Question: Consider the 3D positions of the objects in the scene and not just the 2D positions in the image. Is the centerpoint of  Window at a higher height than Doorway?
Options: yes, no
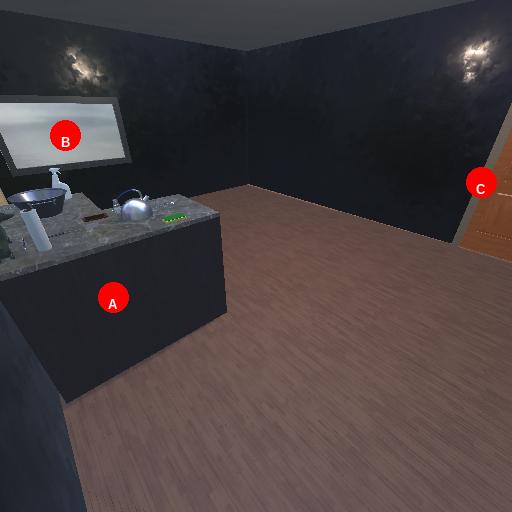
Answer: yes